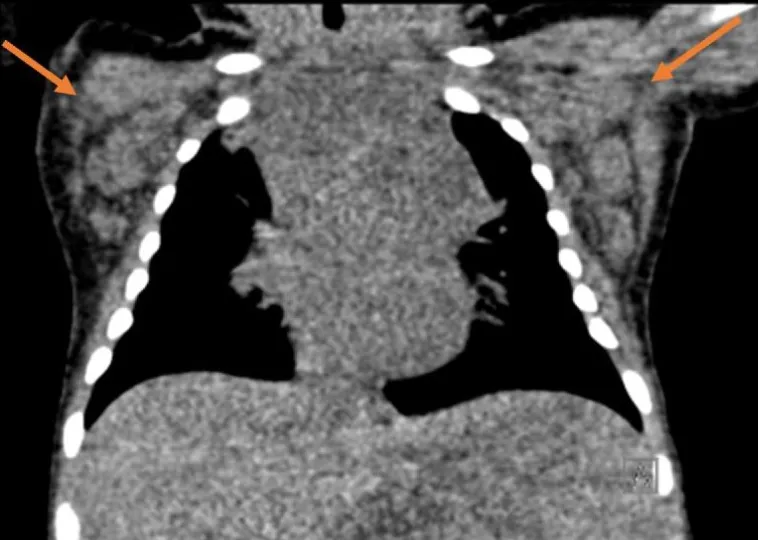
(A) Noncontrast CT (80kV, 48mAs, FOV 170x130mm) with coronal reconstruction using a soft tissue kernel shows a distinct bilateral axillary lymphadenopathy (arrows) and a prominent inhomogeneous thymus.
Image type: radiology (ct)